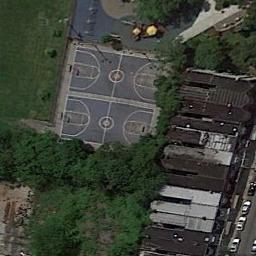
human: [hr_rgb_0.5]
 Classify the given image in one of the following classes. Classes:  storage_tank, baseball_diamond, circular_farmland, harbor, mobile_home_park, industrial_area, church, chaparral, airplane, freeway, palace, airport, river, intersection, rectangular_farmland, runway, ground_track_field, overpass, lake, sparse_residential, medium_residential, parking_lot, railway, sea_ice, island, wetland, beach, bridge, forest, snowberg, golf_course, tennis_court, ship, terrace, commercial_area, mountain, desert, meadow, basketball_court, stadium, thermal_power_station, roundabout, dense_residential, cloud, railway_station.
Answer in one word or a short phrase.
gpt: basketball_court